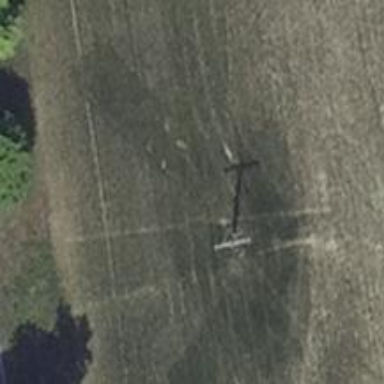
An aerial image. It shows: Minor power line.